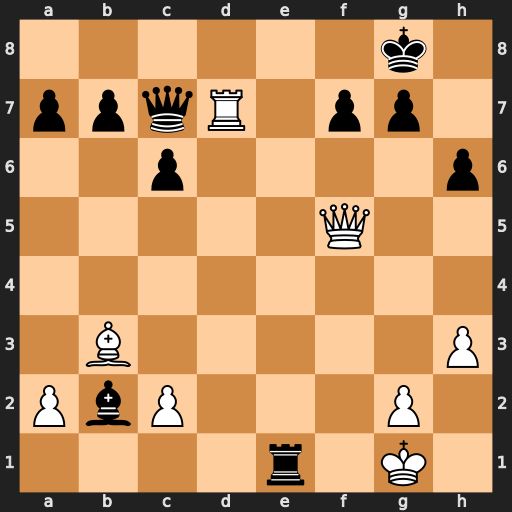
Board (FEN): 6k1/ppqR1pp1/2p4p/5Q2/8/1B5P/PbP3P1/4r1K1
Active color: w
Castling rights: -
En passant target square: -
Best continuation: Kf2 Qb6+ Kxe1